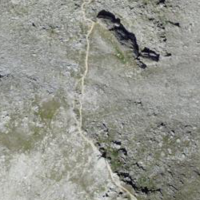
EUNIS habitat code: 48
Species observed at this site:
Saxifraga exarata
Androsace alpina